Field crop: maize
Growth stage: 1
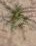
Species: salsola